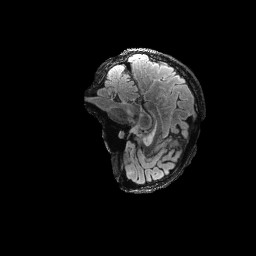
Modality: FLAIR
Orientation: sagittal
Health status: ill
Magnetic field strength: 3 T